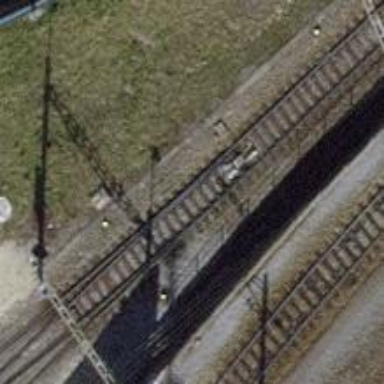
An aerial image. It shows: Railway yard with one track. The railway is electrified with contact line.